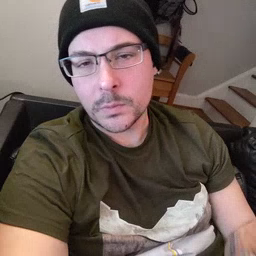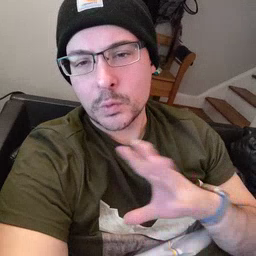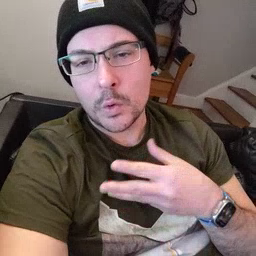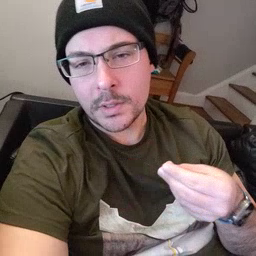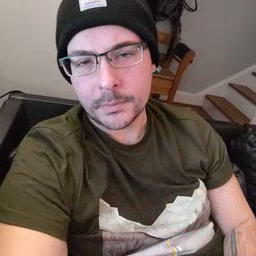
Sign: story